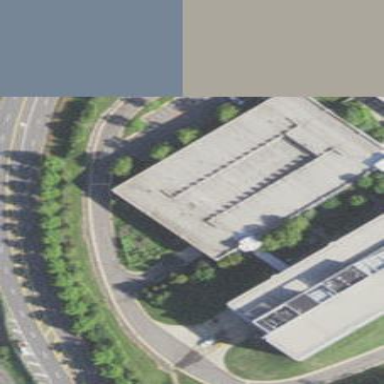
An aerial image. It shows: Multi-storey parking building.